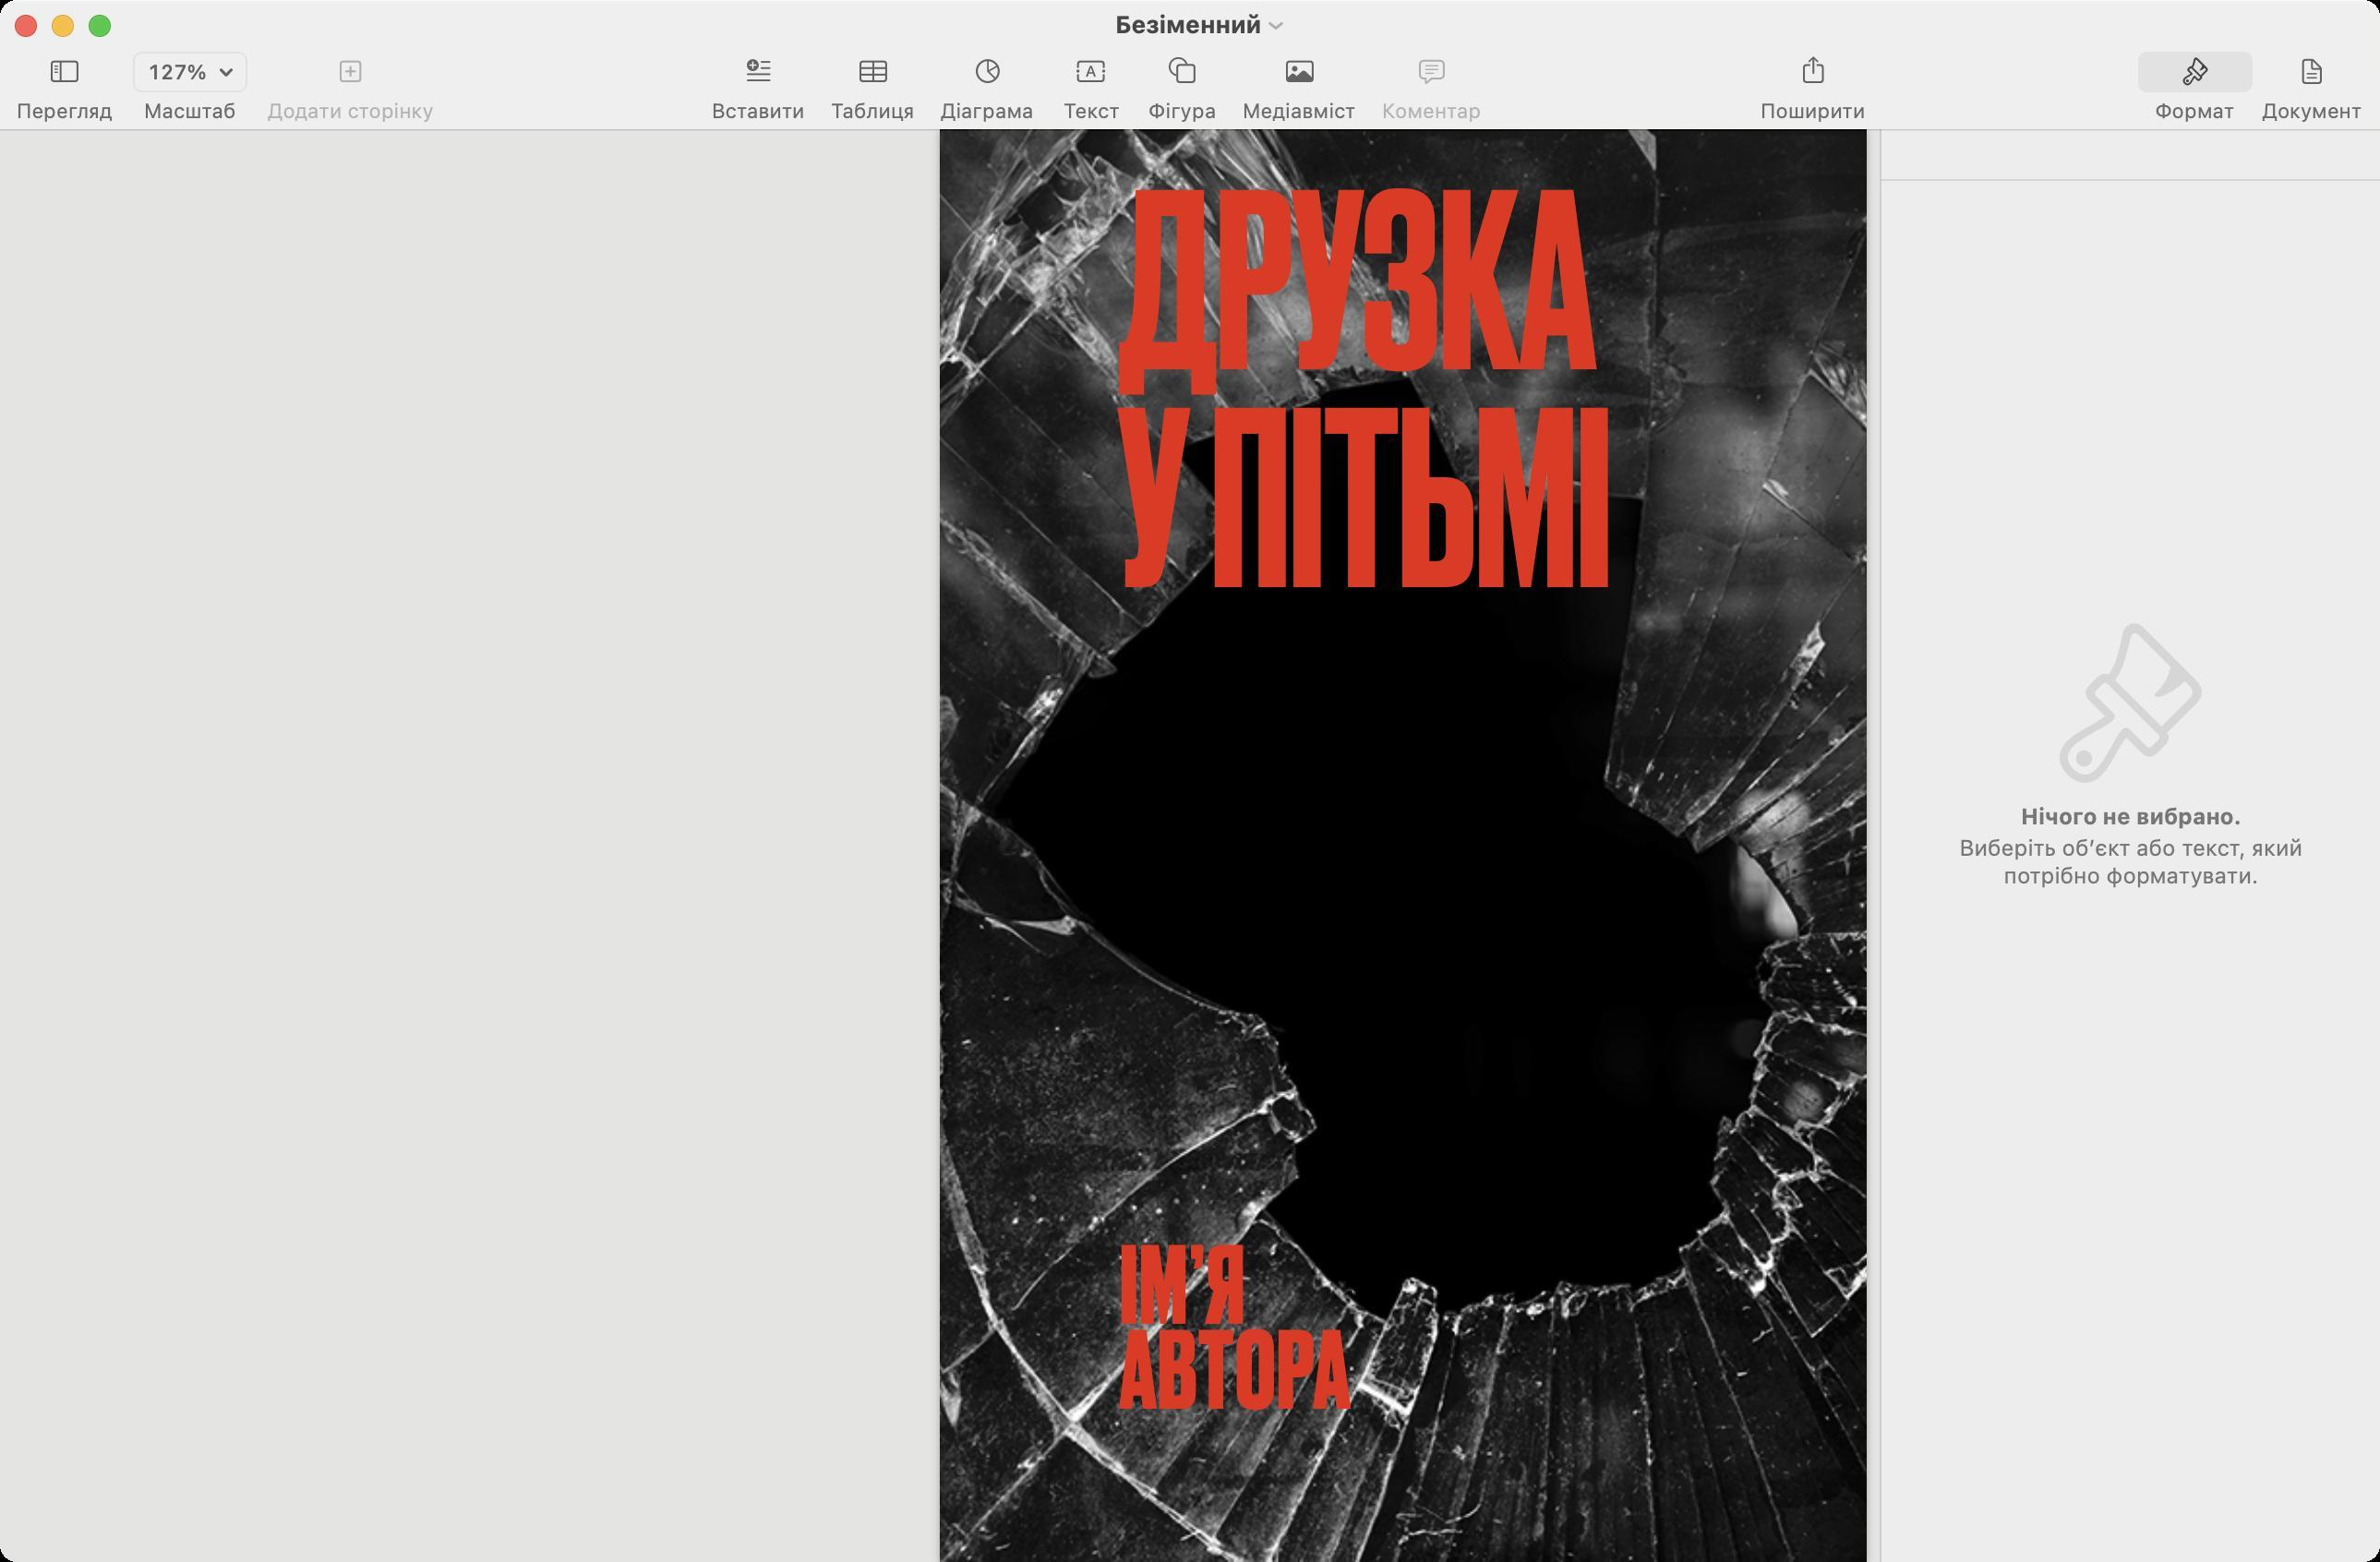
Accessibility tree:
{"name": "Безіменний", "role": "AXWindow", "description": null, "role_description": "звичайне вікно", "value": null, "position": "342.00;64.00", "size": "1289;846", "children": [{"name": null, "role": "AXSplitGroup", "description": null, "role_description": "група розділених областей", "value": null, "position": "0.00;0.00", "size": "1289;846", "children": [{"name": null, "role": "AXSplitter", "description": null, "role_description": "роздільник", "value": -1.0, "position": "-1.00;70.00", "size": "1;776", "children": []}, {"name": null, "role": "AXScrollArea", "description": null, "role_description": "область прокручування", "value": null, "position": "0.00;70.00", "size": "1018;776", "children": [{"name": null, "role": "AXScrollBar", "description": null, "role_description": "смуга прокручування", "value": 0.0, "position": "0.00;830.00", "size": "1018;16", "children": []}, {"name": null, "role": "AXScrollBar", "description": null, "role_description": "смуга прокручування", "value": 0.0, "position": "1002.00;70.00", "size": "16;776", "children": [{"name": null, "role": "AXValueIndicator", "description": null, "role_description": "індикатор значення", "value": 0.0, "position": "1006.00;71.00", "size": "12;162", "children": []}, {"name": null, "role": "AXButton", "description": null, "role_description": "кнопка-стрілка збільшення", "value": null, "position": "1002.00;70.00", "size": "0;0", "children": []}, {"name": null, "role": "AXButton", "description": null, "role_description": "кнопка-стрілка зменшення", "value": null, "position": "1002.00;70.00", "size": "0;0", "children": []}, {"name": null, "role": "AXButton", "description": null, "role_description": "кнопка наступної сторінки", "value": null, "position": "1006.00;234.00", "size": "12;612", "children": []}, {"name": null, "role": "AXButton", "description": null, "role_description": "кнопка попередньої сторінки", "value": null, "position": "1006.00;70.00", "size": "12;1", "children": []}]}]}, {"name": null, "role": "AXSplitter", "description": null, "role_description": "роздільник", "value": 1018.0, "position": "1018.00;70.00", "size": "1;776", "children": []}, {"name": null, "role": "AXRadioGroup", "description": null, "role_description": "радіо-група", "value": null, "position": "1019.00;70.00", "size": "270;28", "children": []}, {"name": null, "role": "No role", "description": "формат", "role_description": null, "value": null, "position": "1107.00;193.50", "size": "94;374", "children": []}, {"name": null, "role": "AXStaticText", "description": null, "role_description": "текст", "value": "Нічого не вибрано.", "position": "1090.50;434.50", "size": "128;15", "children": []}, {"name": null, "role": "AXStaticText", "description": null, "role_description": "текст", "value": "Виберіть обʼєкт або текст, який потрібно форматувати.", "position": "1055.50;451.50", "size": "198;30", "children": []}]}, {"name": null, "role": "AXToolbar", "description": null, "role_description": "панель інструментів", "value": null, "position": "0.00;28.00", "size": "1289;42", "children": [{"name": null, "role": "AXMenuButton", "description": "Перегляд", "role_description": "кнопка меню", "value": null, "position": "2.00;28.00", "size": "66;42", "children": [{"name": null, "role": "AXRadioGroup", "description": null, "role_description": "радіо-група", "value": null, "position": "12.00;27.00", "size": "46;25", "children": [{"name": null, "role": "AXMenuButton", "description": "Перемкнути бічну панель", "role_description": "кнопка меню", "value": null, "position": "12.00;27.00", "size": "46;25", "children": []}]}, {"name": null, "role": "AXStaticText", "description": null, "role_description": "текст", "value": "Перегляд", "position": "5.00;53.00", "size": "60;14", "children": []}]}, {"name": "Масштаб", "role": "AXMenuButton", "description": null, "role_description": "кнопка меню", "value": null, "position": "68.00;28.00", "size": "70;42", "children": [{"name": "127%", "role": "AXMenuButton", "description": null, "role_description": "кнопка меню", "value": null, "position": "71.00;27.00", "size": "64;25", "children": []}, {"name": null, "role": "AXStaticText", "description": null, "role_description": "текст", "value": "Масштаб", "position": "74.00;53.00", "size": "58;14", "children": []}]}, {"name": "Додати_сторінку", "role": "AXButton", "description": "Додати сторінку", "role_description": "кнопка", "value": null, "position": "138.00;28.00", "size": "104;42", "children": []}, {"name": null, "role": "AXMenuButton", "description": "Вставити", "role_description": "кнопка меню", "value": null, "position": "378.50;28.00", "size": "64;42", "children": [{"name": null, "role": "AXRadioGroup", "description": null, "role_description": "радіо-група", "value": null, "position": "388.00;27.00", "size": "46;25", "children": [{"name": null, "role": "AXMenuButton", "description": "додати список", "role_description": "кнопка меню", "value": null, "position": "388.00;27.00", "size": "46;25", "children": []}]}, {"name": null, "role": "AXStaticText", "description": null, "role_description": "текст", "value": "Вставити", "position": "381.50;53.00", "size": "58;14", "children": []}]}, {"name": "Таблиця", "role": "AXCheckBox", "description": "Таблиця", "role_description": "галочка", "value": 0, "position": "443.00;28.00", "size": "60;42", "children": []}, {"name": "Діаграма", "role": "AXCheckBox", "description": "Діаграма", "role_description": "галочка", "value": 0, "position": "502.50;28.00", "size": "64;42", "children": []}, {"name": "Текст", "role": "AXButton", "description": "Текст", "role_description": "кнопка", "value": null, "position": "567.00;28.00", "size": "48;42", "children": []}, {"name": "Фігура", "role": "AXCheckBox", "description": "Фігура", "role_description": "галочка", "value": 0, "position": "615.00;28.00", "size": "51;42", "children": []}, {"name": null, "role": "AXMenuButton", "description": "Медіавміст", "role_description": "кнопка меню", "value": null, "position": "666.00;28.00", "size": "76;42", "children": [{"name": null, "role": "AXRadioGroup", "description": null, "role_description": "радіо-група", "value": null, "position": "681.00;27.00", "size": "46;25", "children": [{"name": null, "role": "AXMenuButton", "description": "фотографія", "role_description": "кнопка меню", "value": null, "position": "681.00;27.00", "size": "46;25", "children": []}]}, {"name": null, "role": "AXStaticText", "description": null, "role_description": "текст", "value": "Медіавміст", "position": "669.00;53.00", "size": "70;14", "children": []}]}, {"name": "Коментар", "role": "AXButton", "description": "Коментар", "role_description": "кнопка", "value": null, "position": "741.50;28.00", "size": "68;42", "children": []}, {"name": "Поширити", "role": "AXButton", "description": "Поширити", "role_description": "кнопка", "value": null, "position": "946.50;28.00", "size": "71;42", "children": []}, {"name": null, "role": "AXGroup", "description": null, "role_description": "група", "value": "{\n    \"name\": null,\n    \"role\": \"AXRadioButton\",\n    \"description\": \"\\u0424\\u043e\\u0440\\u043c\\u0430\\u0442\",\n    \"role_description\": \"\\u0440\\u0430\\u0434\\u0456\\u043e-\\u043a\\u043d\\u043e\\u043f\\u043a\\u0430\",\n    \"value\": 1,\n    \"position\": \"1157.00;27.00\",\n    \"size\": \"64;25\",\n    \"children\": []\n}", "position": "1154.00;28.00", "size": "133;42", "children": [{"name": null, "role": "AXRadioButton", "description": "Формат", "role_description": "радіо-кнопка", "value": 1, "position": "1157.00;28.00", "size": "64;42", "children": []}, {"name": null, "role": "AXRadioButton", "description": "Документ", "role_description": "радіо-кнопка", "value": 0, "position": "1221.00;28.00", "size": "63;42", "children": []}]}]}, {"name": null, "role": "AXButton", "description": null, "role_description": "кнопка закривання", "value": null, "position": "7.00;6.00", "size": "14;16", "children": []}, {"name": null, "role": "AXButton", "description": null, "role_description": "кнопка повноекранного режиму", "value": null, "position": "47.00;6.00", "size": "14;16", "children": [{"name": null, "role": "AXGroup", "description": null, "role_description": "група", "value": null, "position": "47.00;6.00", "size": "14;16", "children": []}]}, {"name": null, "role": "AXButton", "description": null, "role_description": "кнопка згортання", "value": null, "position": "27.00;6.00", "size": "14;16", "children": []}, {"name": "", "role": "AXMenuButton", "description": "дії з документами", "role_description": "кнопка меню", "value": null, "position": "686.00;5.00", "size": "10;16", "children": []}, {"name": null, "role": "AXStaticText", "description": null, "role_description": "текст", "value": "Безіменний", "position": "602.00;5.00", "size": "84;16", "children": []}]}